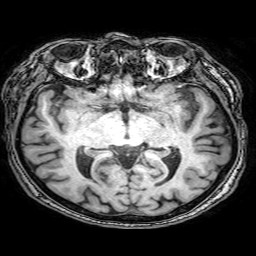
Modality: T1w
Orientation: coronal
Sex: male
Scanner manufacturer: philips
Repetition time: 0.008149 s
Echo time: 0.00374 s